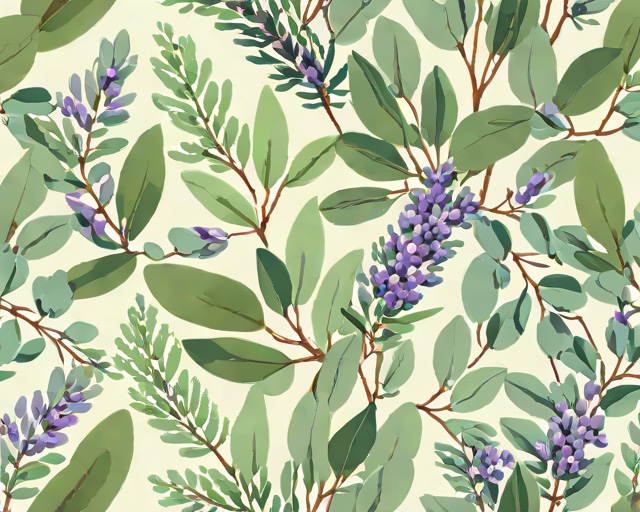
Category: Get Well